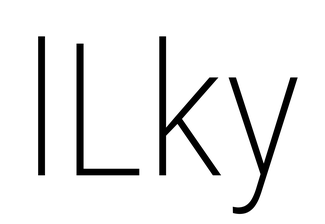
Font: Roboto_Condensed_ExtraLight